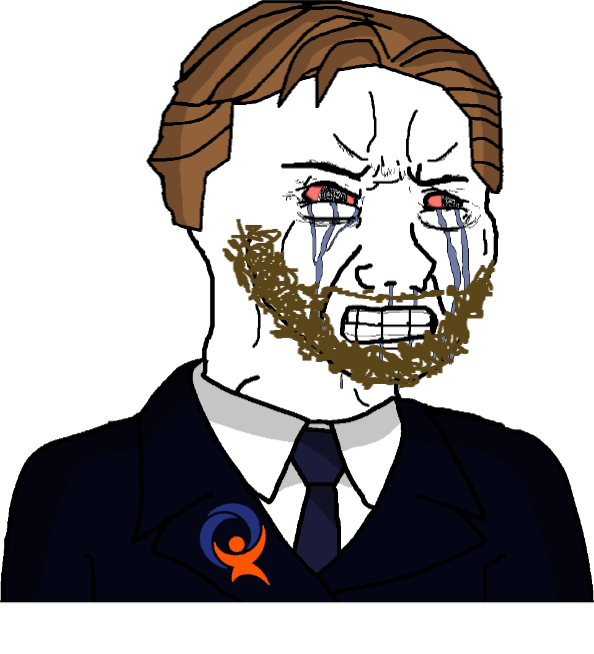
Label: 5_Crying_Wojak